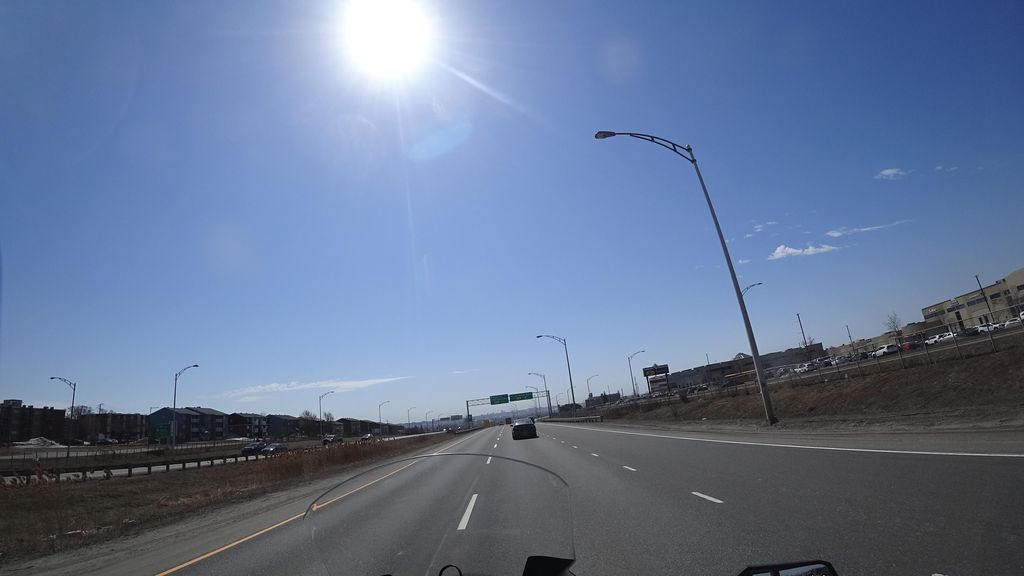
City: quebec_city